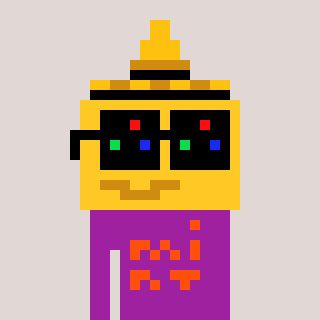
a pixel art character with square black sunglasses, a mustard-shaped head and a magenta-colored body on a warm background